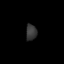
Tissue: lung
Cell type: Fibroblasts
Senescence score: 0.553
Nuclear area (px): 173
Mean DAPI intensity: 54.092